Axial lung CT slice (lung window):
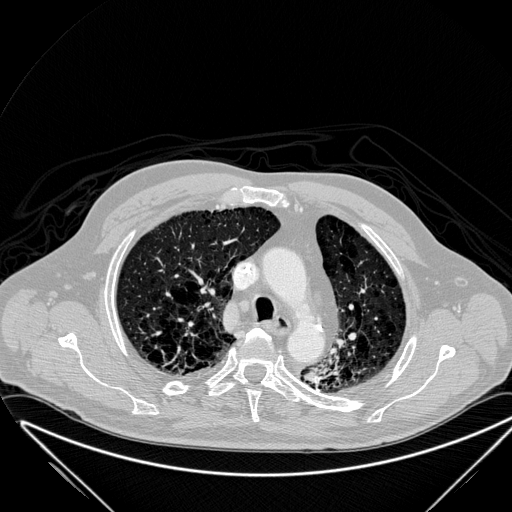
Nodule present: no